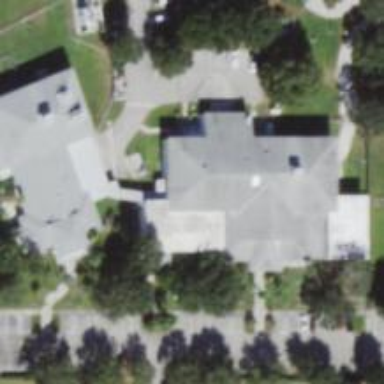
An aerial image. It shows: Animal shelter.